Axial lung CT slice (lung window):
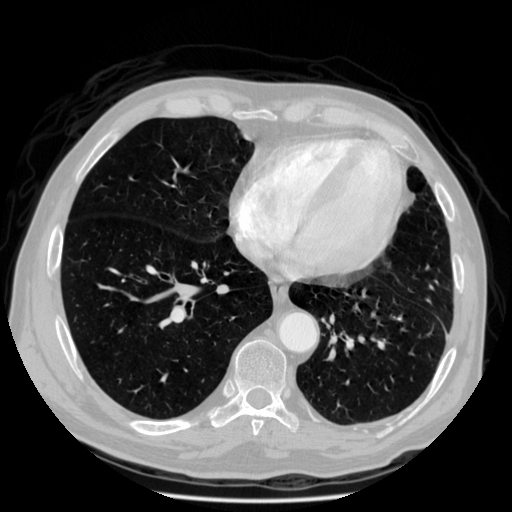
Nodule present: no